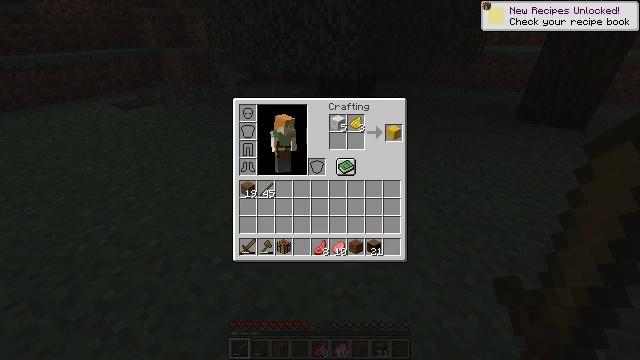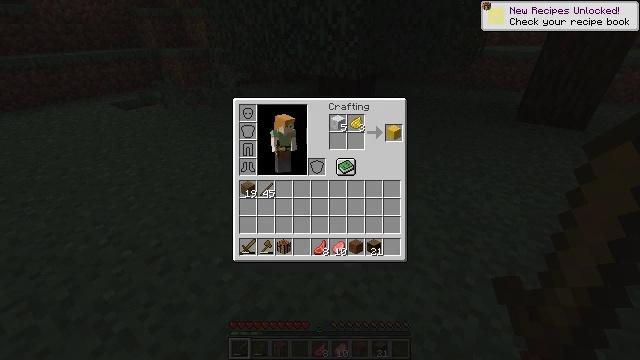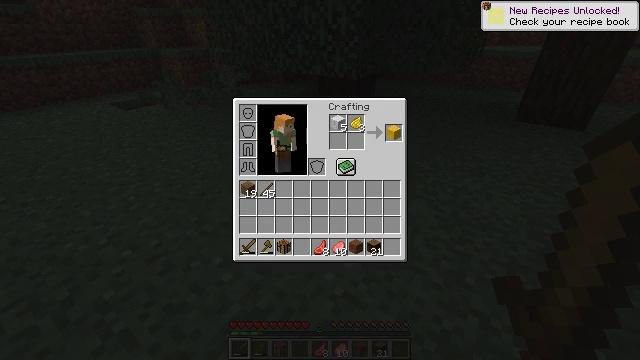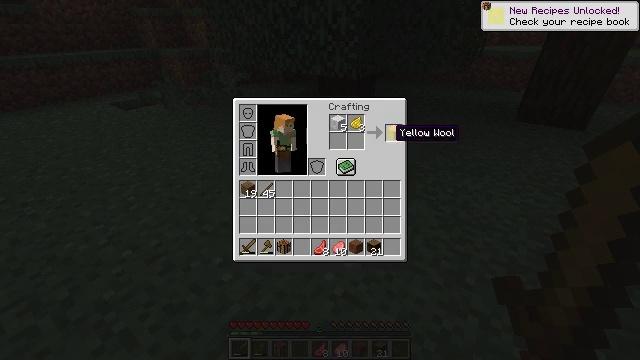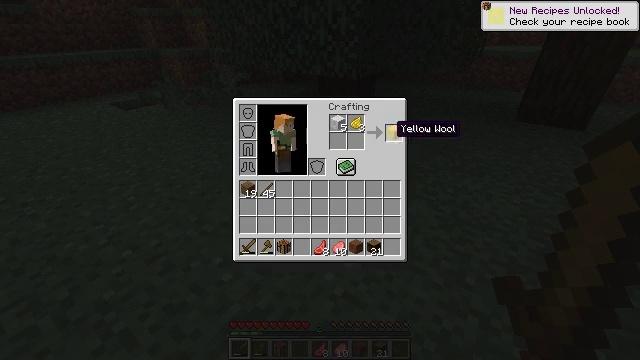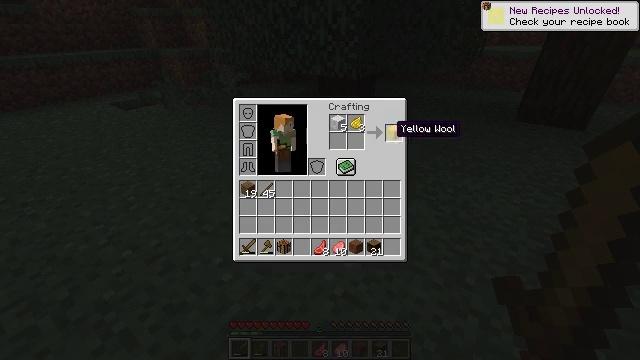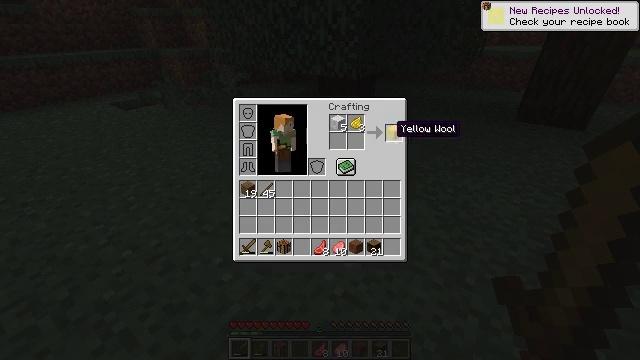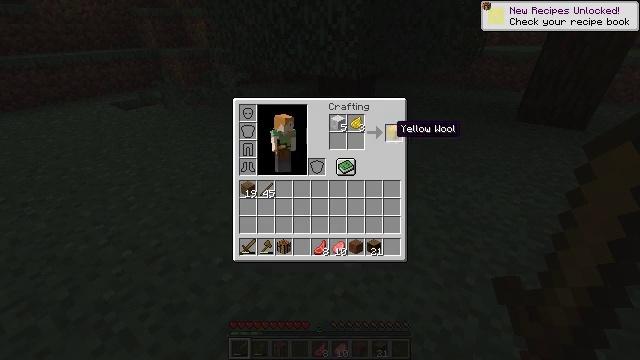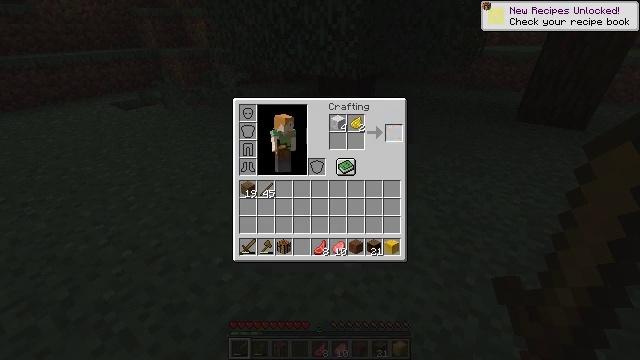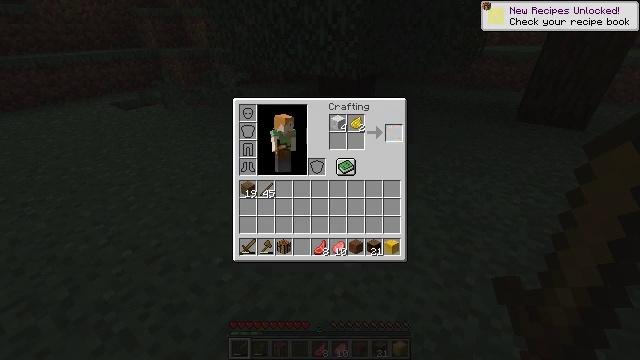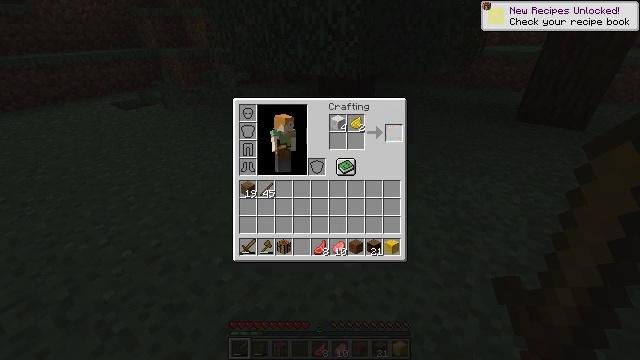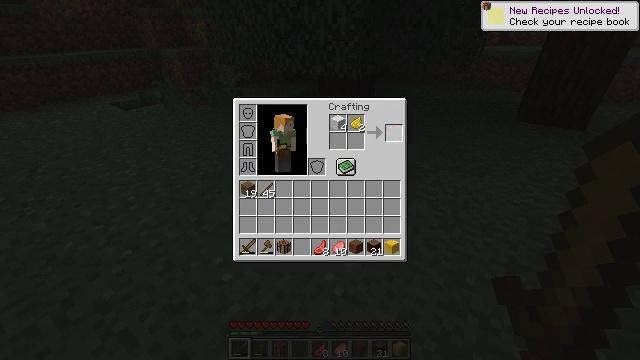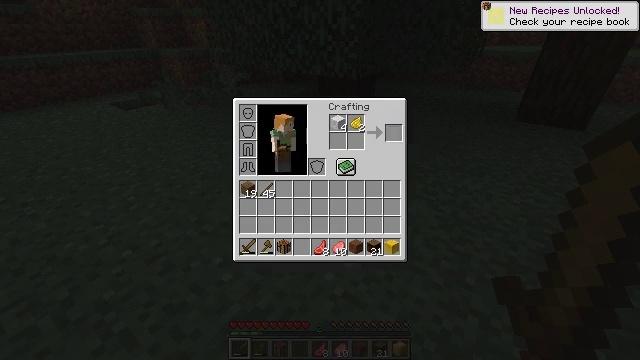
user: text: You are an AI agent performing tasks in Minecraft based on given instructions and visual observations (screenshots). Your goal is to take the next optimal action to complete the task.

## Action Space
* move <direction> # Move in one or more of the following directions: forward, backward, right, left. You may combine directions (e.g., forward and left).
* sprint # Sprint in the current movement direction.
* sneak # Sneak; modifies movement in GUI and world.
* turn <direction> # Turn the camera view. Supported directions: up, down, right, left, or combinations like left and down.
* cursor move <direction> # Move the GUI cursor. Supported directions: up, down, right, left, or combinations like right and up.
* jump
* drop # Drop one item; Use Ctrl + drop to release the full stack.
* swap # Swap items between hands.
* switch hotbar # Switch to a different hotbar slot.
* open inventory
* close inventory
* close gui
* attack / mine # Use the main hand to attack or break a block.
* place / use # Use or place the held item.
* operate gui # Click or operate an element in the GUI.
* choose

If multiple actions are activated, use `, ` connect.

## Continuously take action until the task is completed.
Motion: motion action
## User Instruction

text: Interact with the crafting table to make yellow wool.
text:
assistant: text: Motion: no_op
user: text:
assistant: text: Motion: no_op
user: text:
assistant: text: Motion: sneak
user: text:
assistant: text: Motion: sneak
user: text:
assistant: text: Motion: sneak
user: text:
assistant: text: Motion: sneak
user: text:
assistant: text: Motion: sneak
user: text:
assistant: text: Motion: sneak, operate gui
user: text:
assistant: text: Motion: sneak, operate gui
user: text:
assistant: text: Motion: sneak
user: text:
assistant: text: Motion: sneak
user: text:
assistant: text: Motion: sneak, cursor move down
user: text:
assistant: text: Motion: no_op